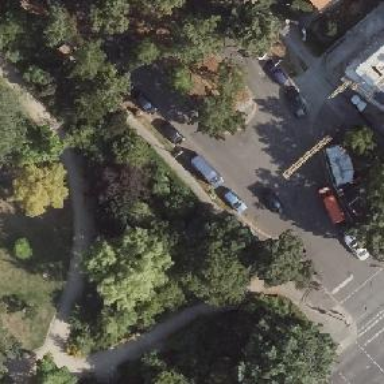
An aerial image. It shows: Beautiful avenue lined with deciduous broadleaved trees.